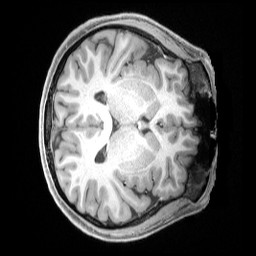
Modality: T1w
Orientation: axial
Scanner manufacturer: siemens
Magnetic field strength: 3 T
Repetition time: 2.4 s
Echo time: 0.00222 s